Question: ![I want to run java program in a web browser. I installed tomcat and eclipse. but i am getting an error "Starting tomcatv7.0 server at local host". How to solve this error? Please help me. I have attached the error page:

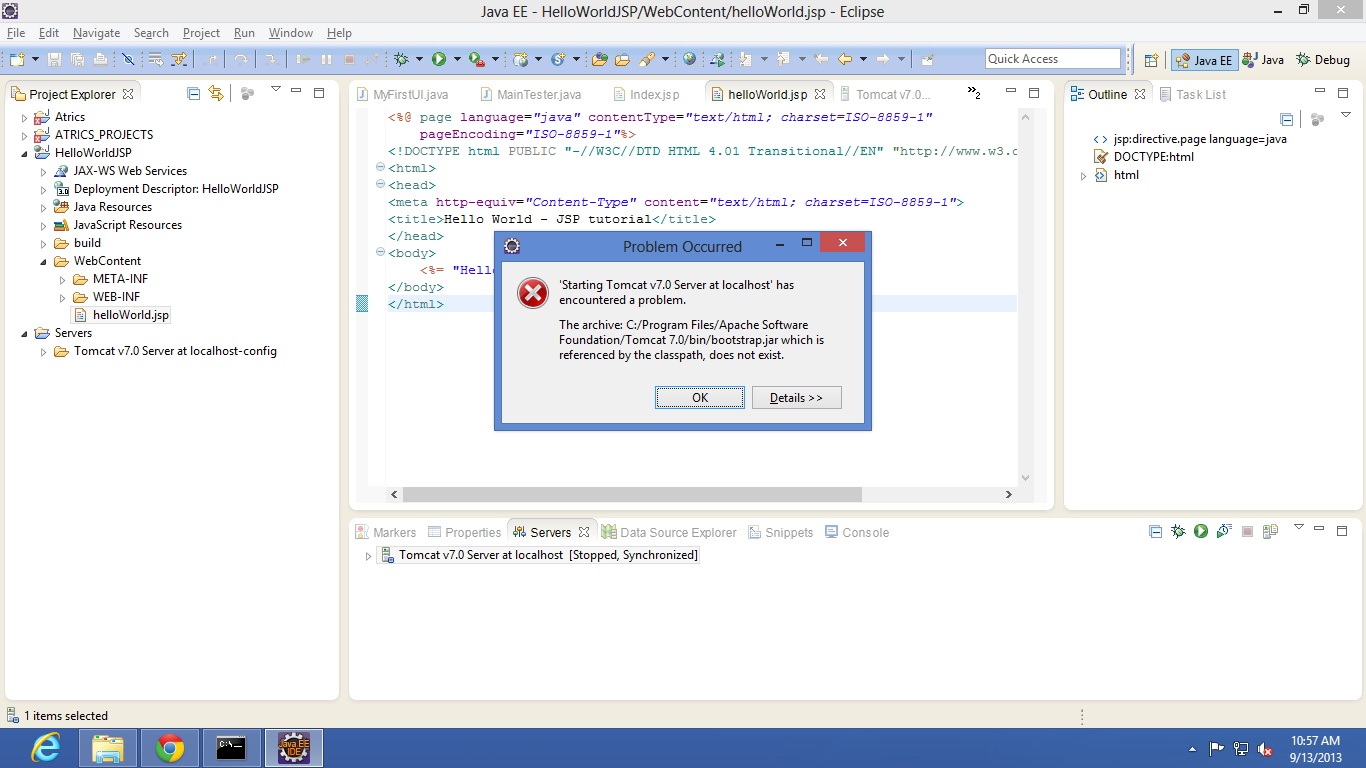
Answer: First check whether your TOMCAT_HOMEin contains bootstrap.jar.
Second, go to your project build path and remove reference of bootstrap.jar and then try to run the application.
Regards,
Bipul Sinha